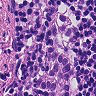
Metastatic tissue present: yes